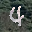
Label: 4